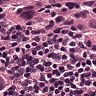
Metastatic tissue present: yes